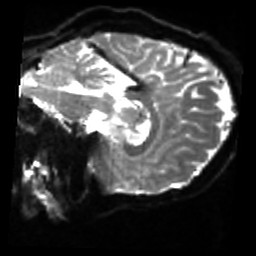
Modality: sbref
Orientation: sagittal
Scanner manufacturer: siemens
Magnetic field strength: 3 T
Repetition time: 4 s
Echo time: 0.0594 s